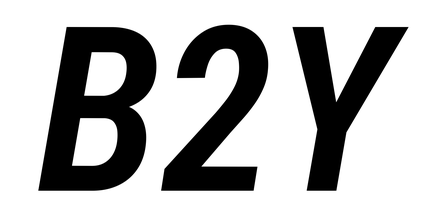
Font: Roboto-Italic_Condensed_SemiBold_Italic